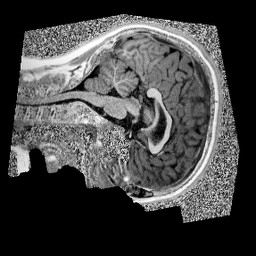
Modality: UNIT1
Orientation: sagittal
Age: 12
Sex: male
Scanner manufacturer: siemens
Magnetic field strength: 3 T
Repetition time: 4 s
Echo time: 0.00299 s